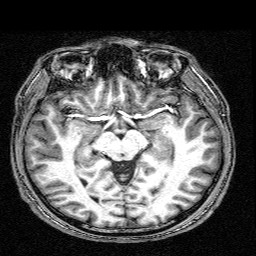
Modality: T1w
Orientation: coronal
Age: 27
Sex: male